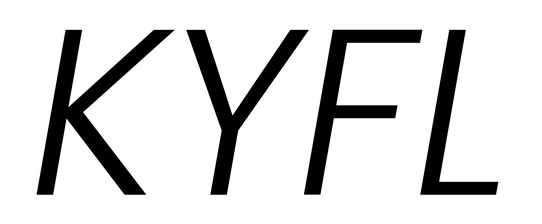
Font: Poppins-LightItalic